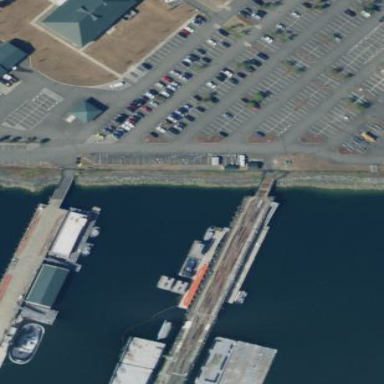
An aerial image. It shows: Man-made pier.